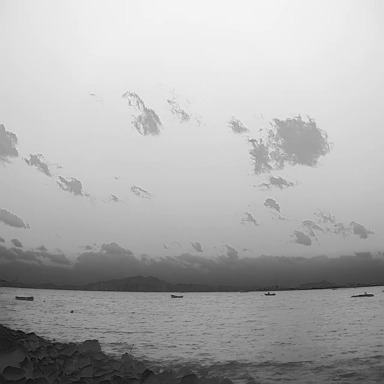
There are three bulk_carriers in the infrared image.